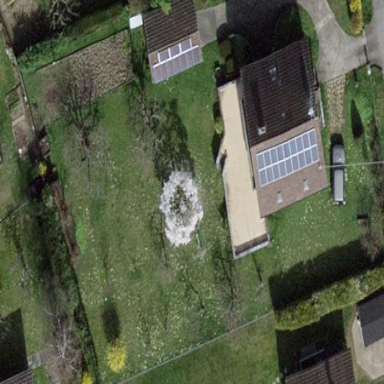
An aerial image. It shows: Garden surrounded by fence.